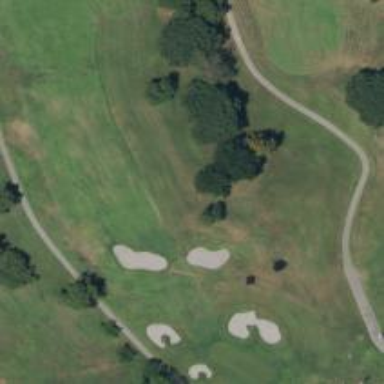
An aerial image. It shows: Golf fairway in the image.